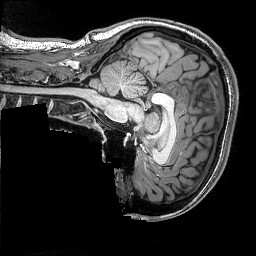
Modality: T1w
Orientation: sagittal
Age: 20
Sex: female